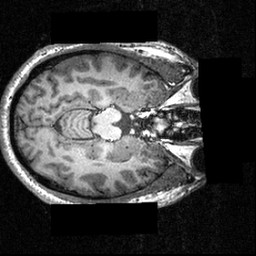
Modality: T1w
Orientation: axial
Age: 25
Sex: male
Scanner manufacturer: siemens
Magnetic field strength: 3.951 T
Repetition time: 1.5 s
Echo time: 0.00335 s